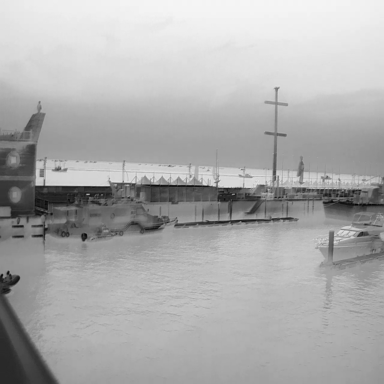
There are eight objects shown in the infrared image, including four canoes, three bulk_carriers, and a sailboat.